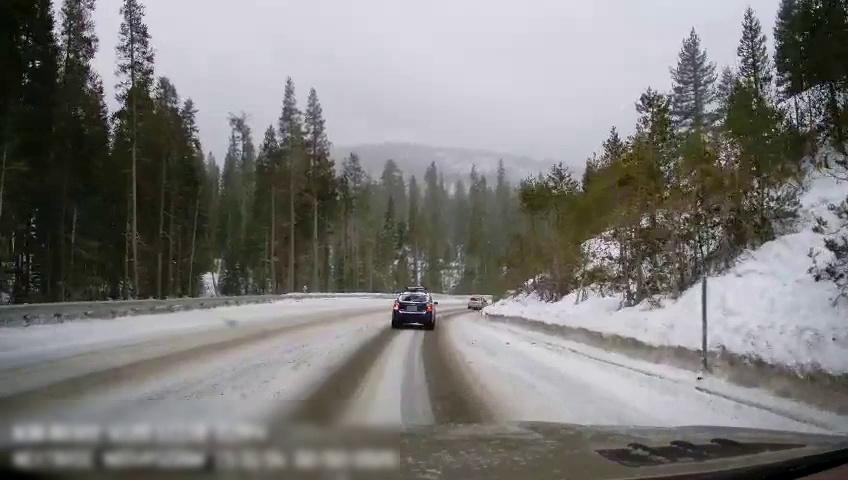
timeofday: Day
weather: Snowy
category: Drivable Space
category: Vehicles | Car
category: Vehicles | SUV